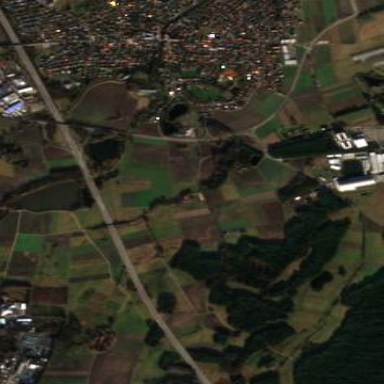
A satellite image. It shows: Motorway area.